Question: I had embed UIPageViewController in the Root Viewcontroller.
Like below photo .

But I want to set First,second View controller background transparent, and it's still can show view controller text 1 and 2.
So It will show Root background color(black) and the root view controller can swipe though the uipageviewcontroller.
My pageviewcontroller part code below:
'''
- (void)viewDidLoad {
[super viewDidLoad];
self.delegate = self;
self.dataSource = self;
pageControl = [UIPageControl appearance];
pageControl.pageIndicatorTintColor = [UIColor lightGrayColor];
pageControl.currentPageIndicatorTintColor = [UIColor blackColor];
pageControl.backgroundColor = [UIColor clearColor];
UIViewController *p1 = [self.storyboard
instantiateViewControllerWithIdentifier:@"Intro1ID"];
UIViewController *p2 = [self.storyboard
instantiateViewControllerWithIdentifier:@"Intro2ID"];
myViewControllers = @[p1,p2];
[self setViewControllers:@[p1]
direction:UIPageViewControllerNavigationDirectionForward
animated:NO completion:nil];
self.modalPresentationStyle = UIModalPresentationCurrentContext;
self.modalTransitionStyle = UIModalTransitionStyleCoverVertical;
'''
}
Have anyone can teach me how to set the containerview background color transparent and can show 1 , 2 text?
(It is sample code, so that just 1, 2 text)
thank you very much.
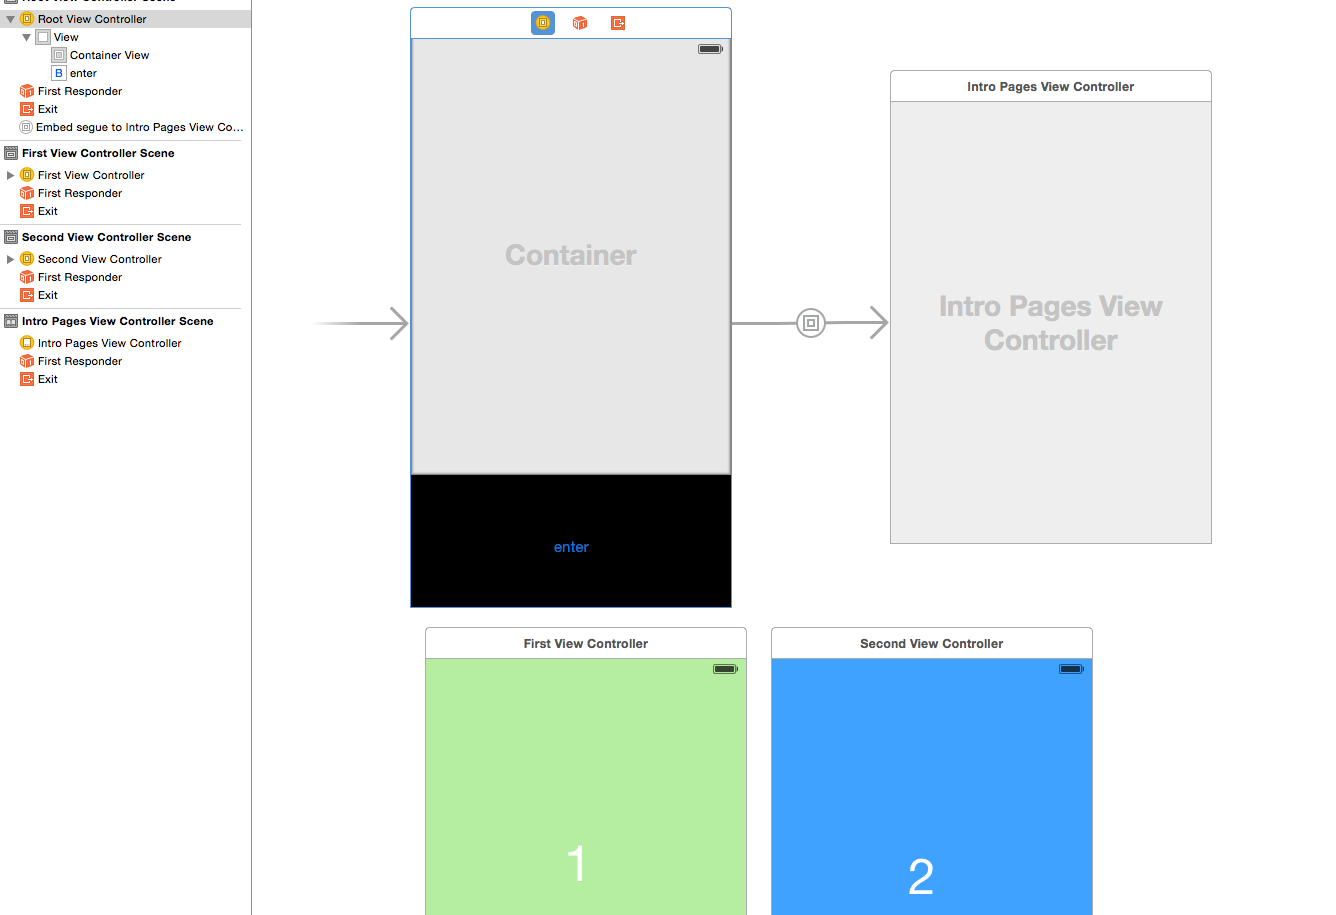
Answer: This should do the trick:
'''
[[p1 view] setBackgroundColor:[UIColor clearColor]];
[[p2 view] setBackgroundColor:[UIColor clearColor]];
'''
The issue is that the background view of your 'UIViewController' was not transparent.